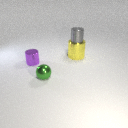
small purple metal cylinder to the left of small green metal sphere